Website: home-depot
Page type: order-tracking
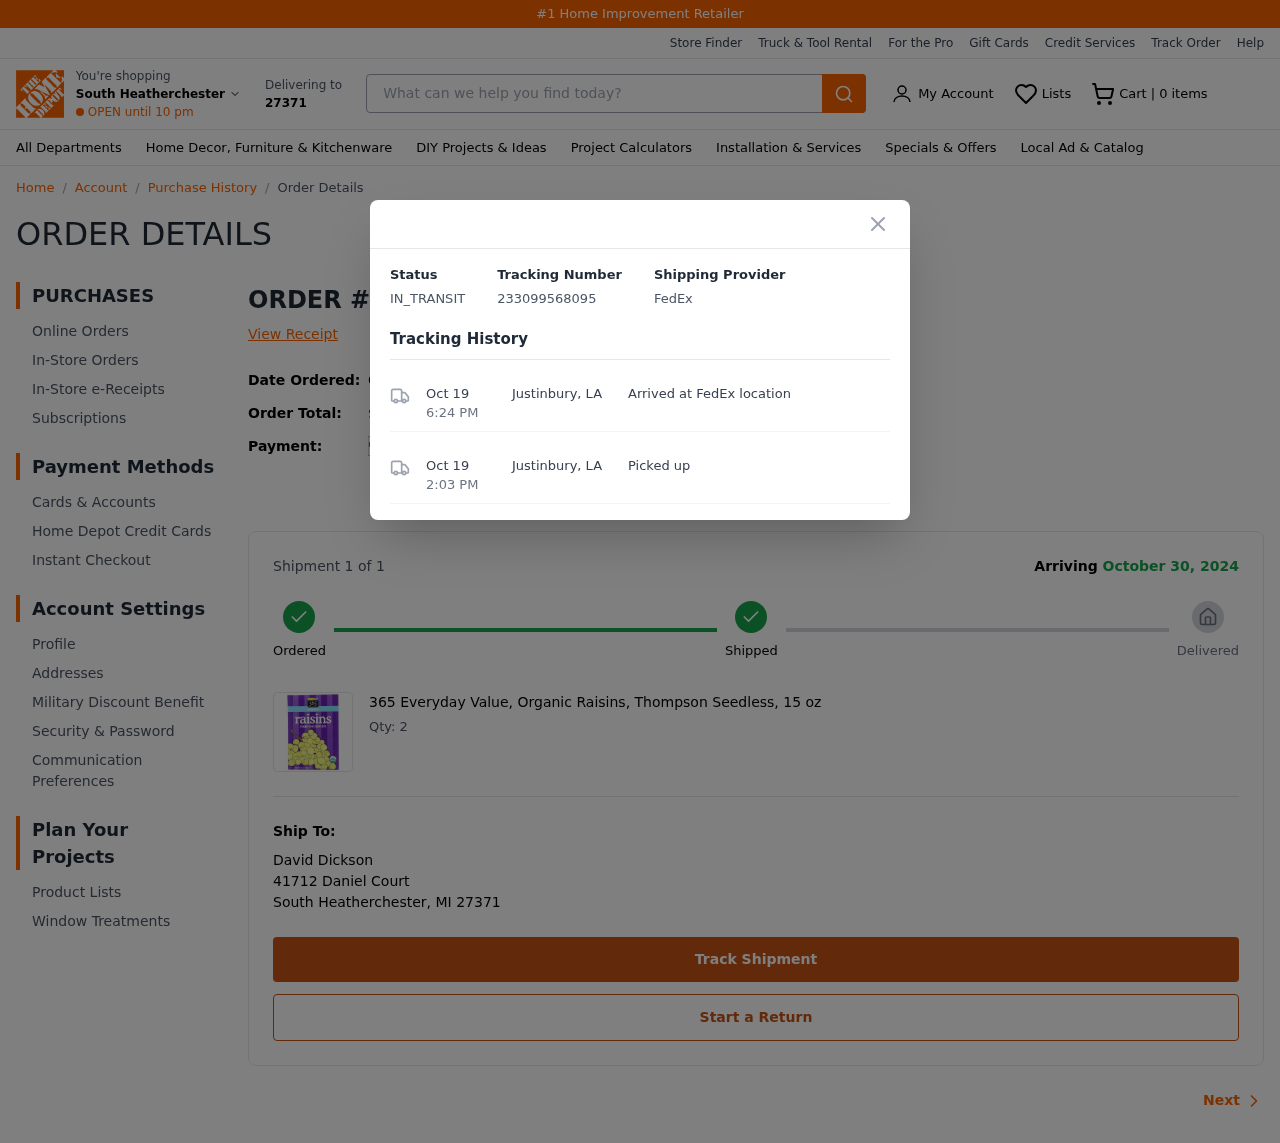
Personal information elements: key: PII_CARD_LAST4
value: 0833
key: PII_CITY
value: South Heatherchester
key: PII_CITY_STATE_ZIP
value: South Heatherchester, MI 27371
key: PII_FULLNAME
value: David Dickson
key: PII_POSTCODE
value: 27371
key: PII_STREET
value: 41712 Daniel Court
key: PII_CITY_STATE2
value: Justinbury, LA
Product elements: key: PRODUCT1_NAME
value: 365 Everyday Value, Organic Raisins, Thompson Seedless, 15 oz
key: PRODUCT1_QUANTITY
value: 2
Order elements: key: ORDER_NUM_ITEMS
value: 0
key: ORDER_ID
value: #LL210375123
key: ORDER_DATE
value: October 25, 2024
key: ORDER_TOTAL
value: $9.72
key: ORDER_SUBTOTAL
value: $8.98
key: ORDER_SHIPPING_COST
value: FREE
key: ORDER_TAX
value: $0.74
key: ORDER_NUM_ITEMS
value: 1
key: ORDER_DELIVERY_DATE
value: October 30, 2024
Search elements: key: HEADER_SEARCH
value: What can we help you find today?
Other elements: key: TRACKING_NUMBER
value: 233099568095
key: TRACKING_DATE1
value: Oct 19
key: TRACKING_TIME1
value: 6:24 PM
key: TRACKING_DATE2
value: Oct 19
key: TRACKING_TIME2
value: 2:03 PM